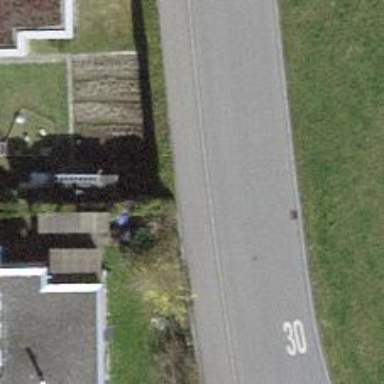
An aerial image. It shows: Sidewalk along the footway.